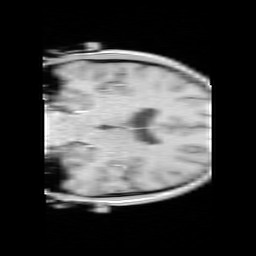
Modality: FLASH
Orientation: coronal
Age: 19
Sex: male
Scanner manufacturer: siemens
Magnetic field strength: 3 T
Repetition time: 0.245 s
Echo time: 0.0026 s